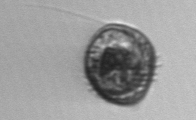
Label: Gyrodinium